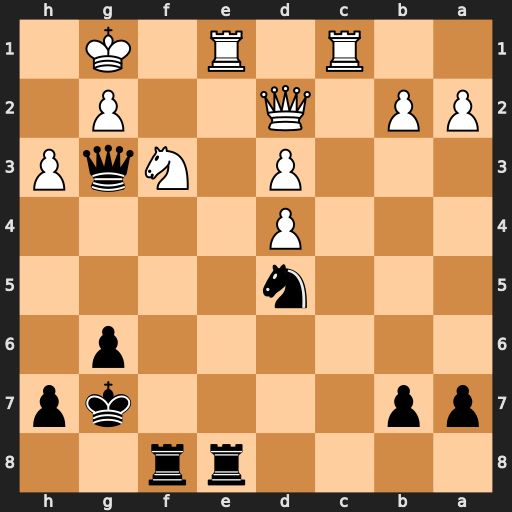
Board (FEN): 4rr2/pp4kp/6p1/3n4/3P4/3P1NqP/PP1Q2P1/2R1R1K1
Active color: b
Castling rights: -
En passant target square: -
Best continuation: Rxe1+ Qxe1 Rxf3 Qxg3 Rxg3